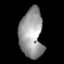
Tissue: lung
Cell type: T cells
Senescence score: 0.1991
Nuclear area (px): 1129
Mean DAPI intensity: 153.105